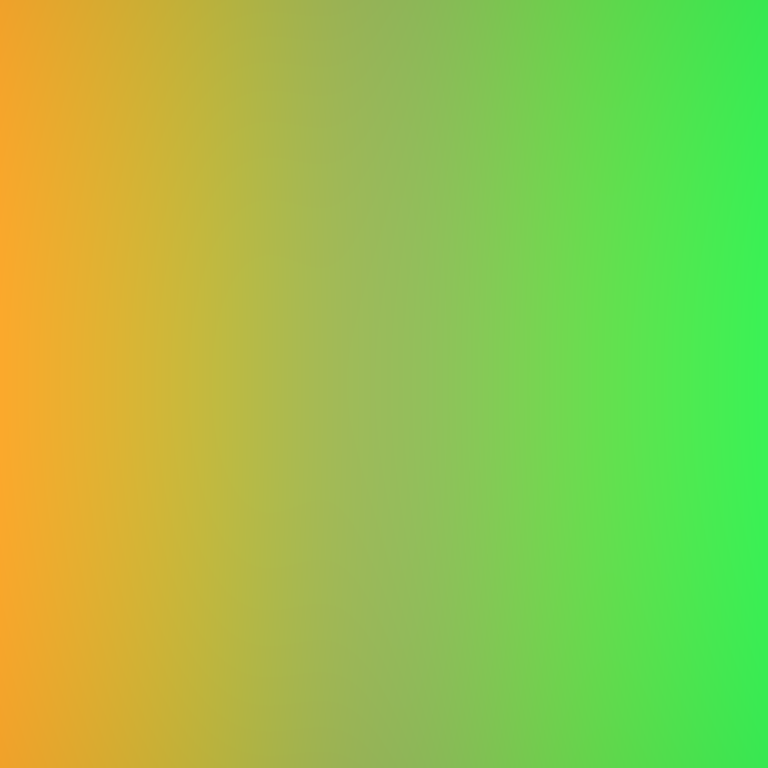
Abstract light effect, smooth gradient from vibrant green to warm yellow, fresh atmosphere, soft glow, no room, no furniture, no objects.